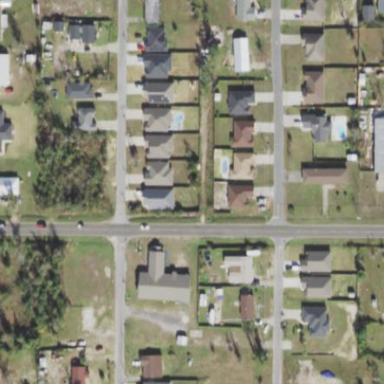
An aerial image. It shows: Single-family residential area.